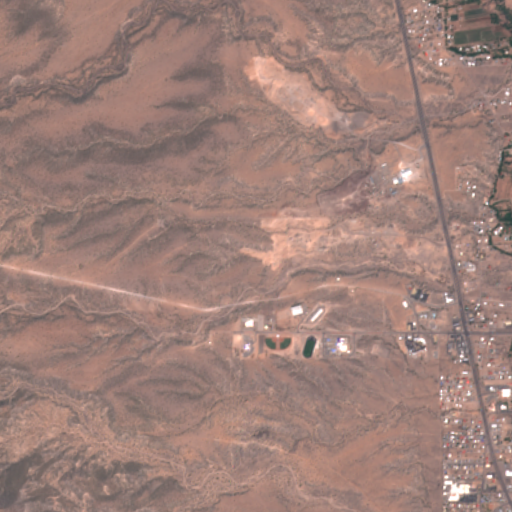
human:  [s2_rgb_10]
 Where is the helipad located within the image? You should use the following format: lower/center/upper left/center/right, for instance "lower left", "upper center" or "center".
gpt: The helipad is located in the lower right of the image.
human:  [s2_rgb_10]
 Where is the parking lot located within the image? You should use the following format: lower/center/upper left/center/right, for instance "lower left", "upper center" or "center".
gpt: The parking lot is located in the lower right of the image.
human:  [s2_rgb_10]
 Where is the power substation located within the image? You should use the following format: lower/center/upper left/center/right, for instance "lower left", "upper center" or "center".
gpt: The power substation is located in the lower right of the image.
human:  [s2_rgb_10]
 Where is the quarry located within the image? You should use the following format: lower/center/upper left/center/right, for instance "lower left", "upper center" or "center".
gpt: The quarry is located in the upper right of the image.
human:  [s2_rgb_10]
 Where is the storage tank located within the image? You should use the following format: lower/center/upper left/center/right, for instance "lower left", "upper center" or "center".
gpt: The storage tank is located in the lower center of the image.
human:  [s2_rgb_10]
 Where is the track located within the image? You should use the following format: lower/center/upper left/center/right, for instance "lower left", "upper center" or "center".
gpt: The track is located in the lower center of the image.
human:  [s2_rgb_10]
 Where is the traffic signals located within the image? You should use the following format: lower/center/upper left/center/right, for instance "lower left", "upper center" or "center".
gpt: The traffic signals is located in the lower right of the image.
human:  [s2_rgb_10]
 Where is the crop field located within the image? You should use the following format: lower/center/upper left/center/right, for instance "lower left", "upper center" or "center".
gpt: There is no crop field in the image.